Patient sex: M
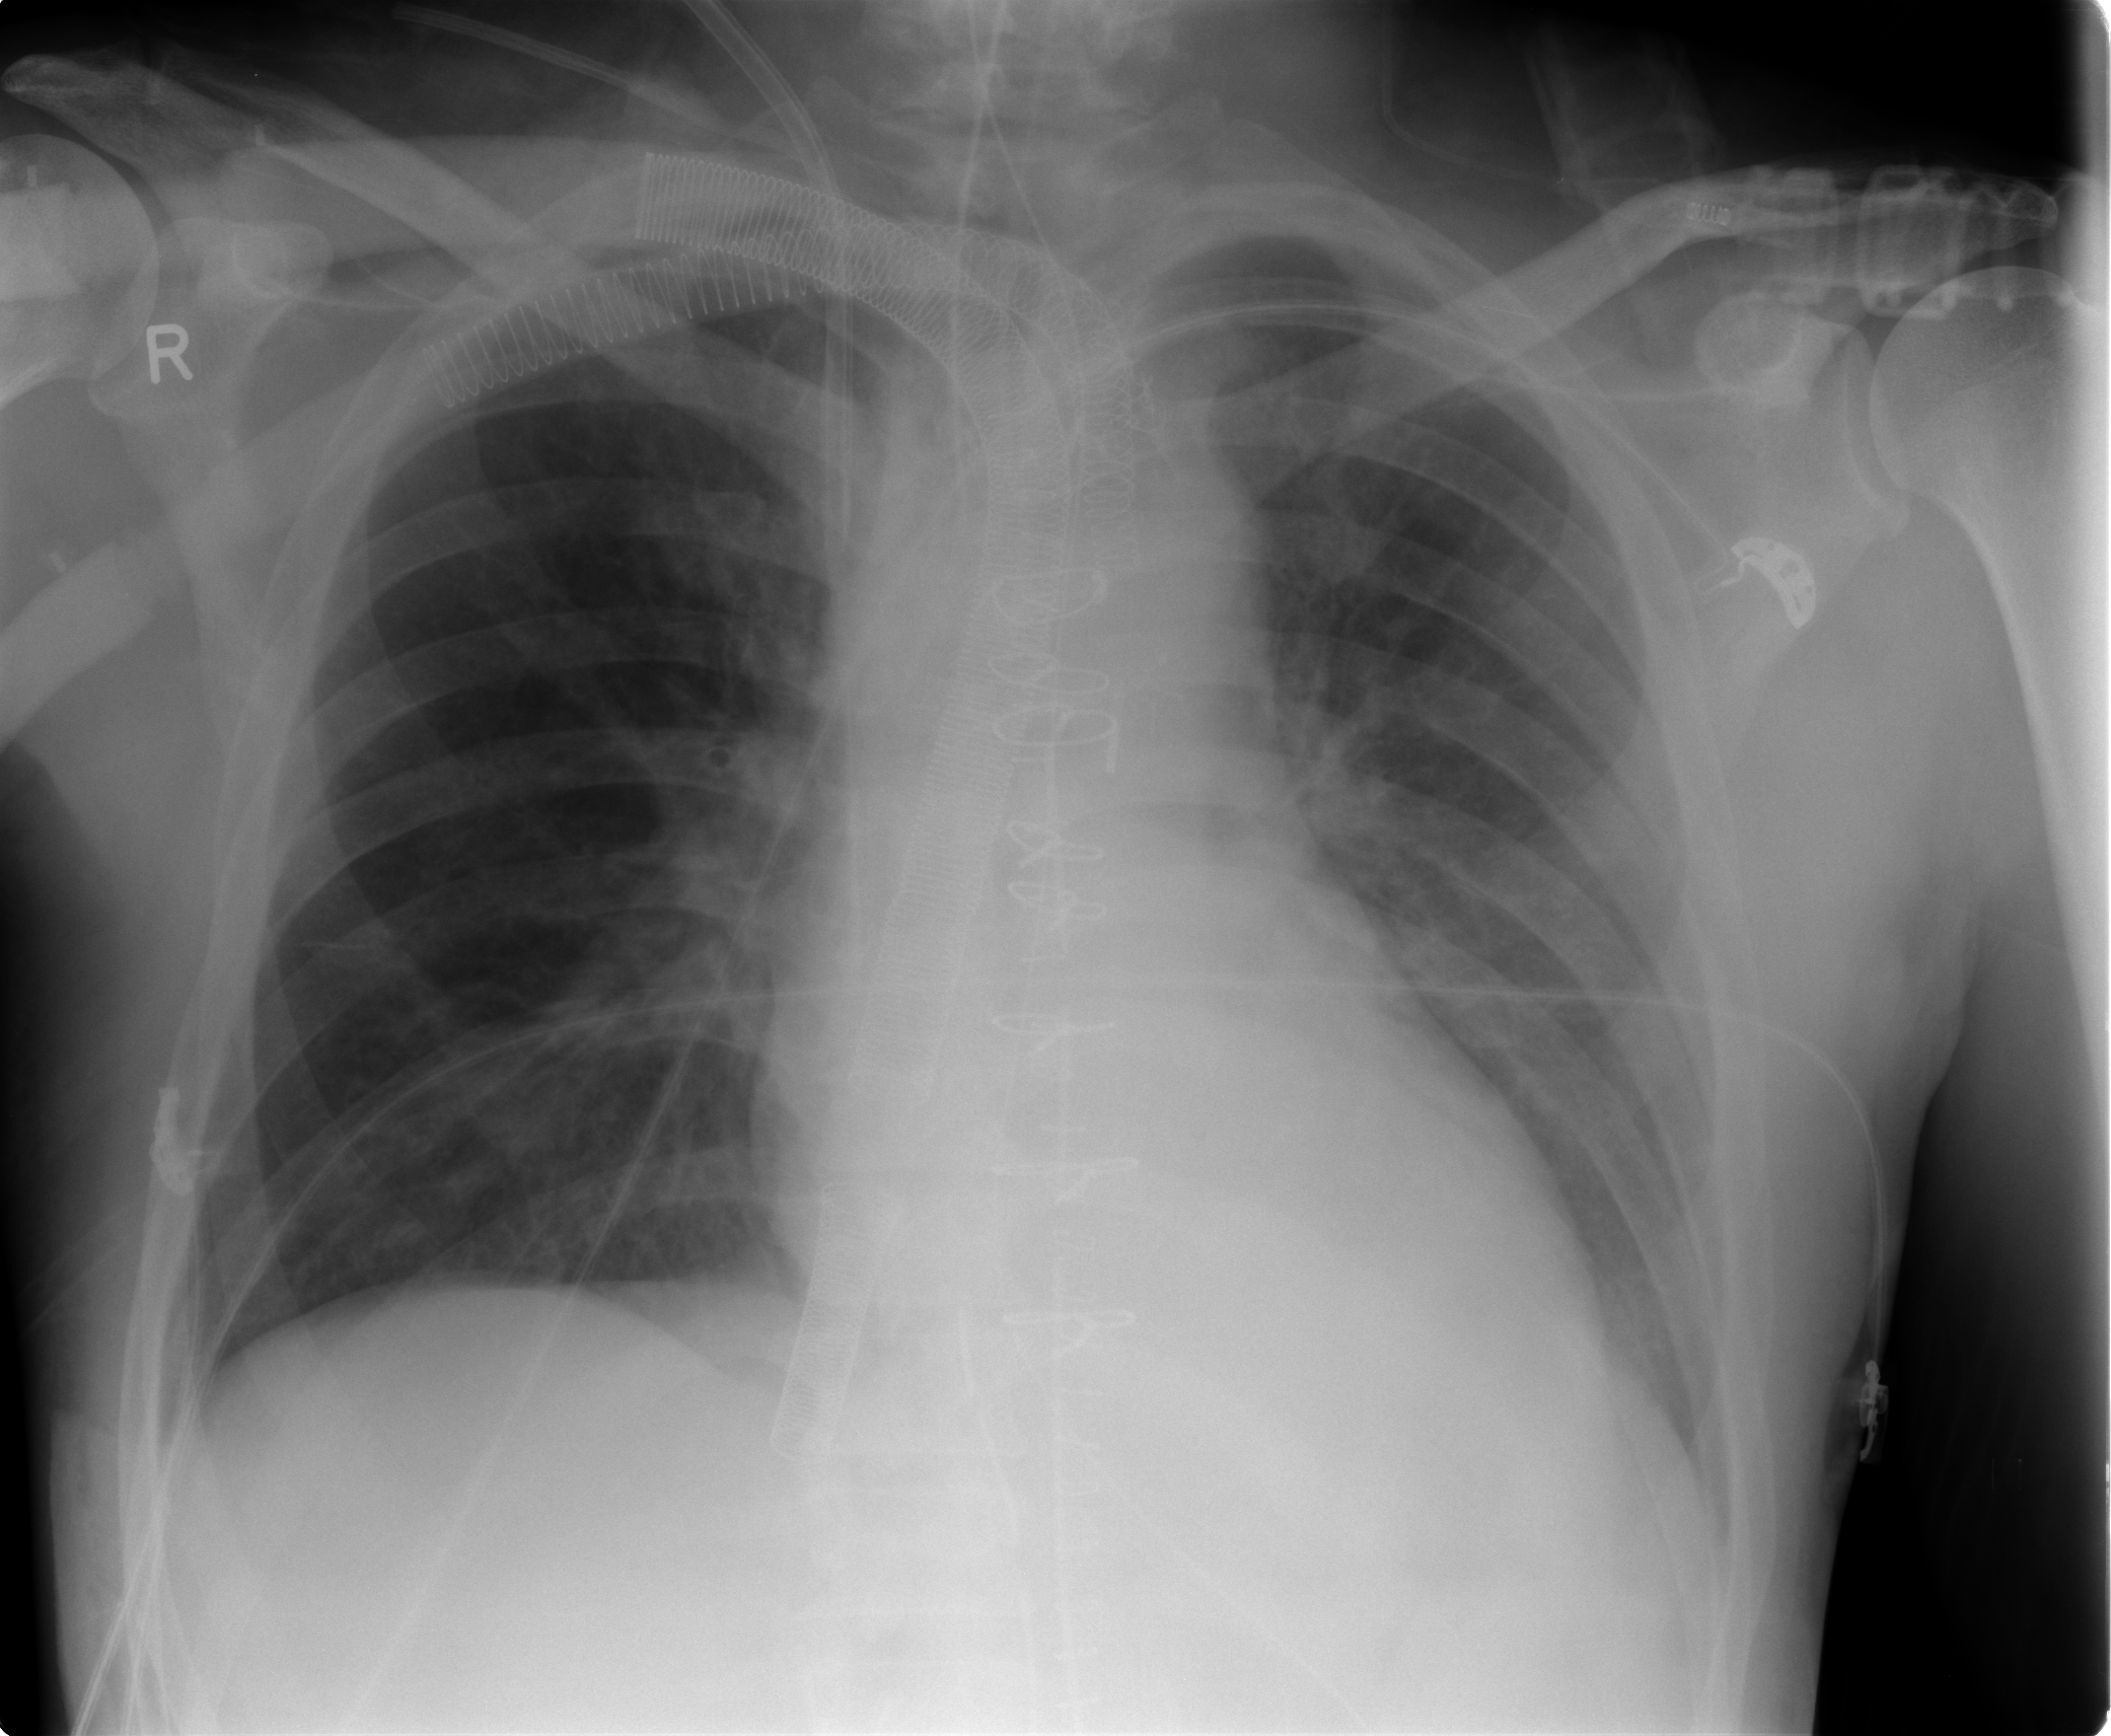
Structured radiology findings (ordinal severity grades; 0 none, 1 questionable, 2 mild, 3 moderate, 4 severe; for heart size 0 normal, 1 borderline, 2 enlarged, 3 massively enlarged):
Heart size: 1
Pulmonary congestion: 2
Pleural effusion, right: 0
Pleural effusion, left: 1
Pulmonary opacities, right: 0
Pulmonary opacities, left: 0
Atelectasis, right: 0
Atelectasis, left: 2